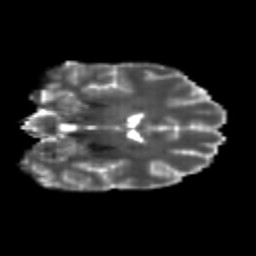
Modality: T2w
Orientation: coronal
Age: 26
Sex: female
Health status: healthy
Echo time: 0.074 s